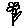
Label: flower